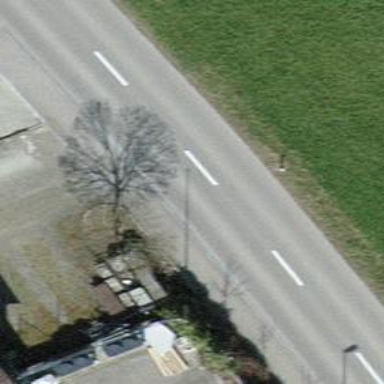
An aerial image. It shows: Tertiary road with sidewalk on the left.